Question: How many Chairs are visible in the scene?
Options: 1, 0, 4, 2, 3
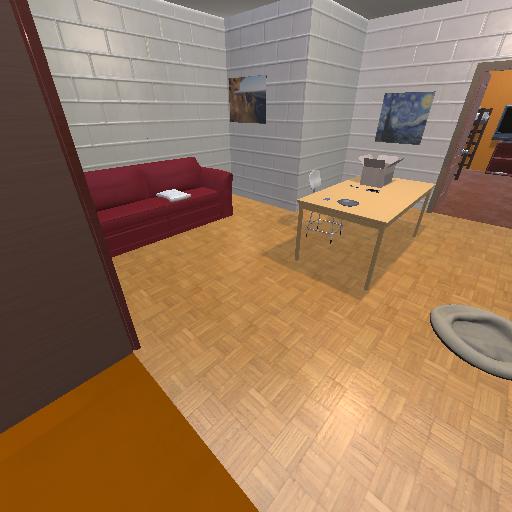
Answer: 1